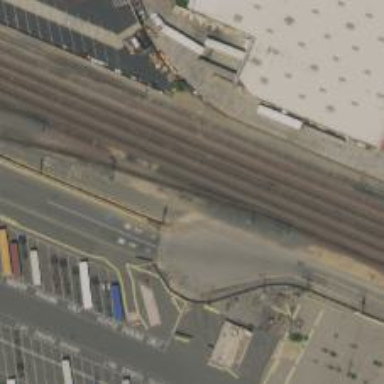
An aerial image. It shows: Railway spur service.